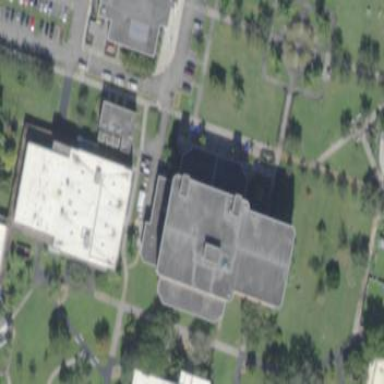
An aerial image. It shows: Part of building.